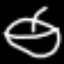
Label: clock